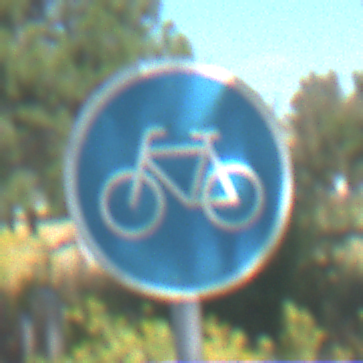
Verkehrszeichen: Radweg
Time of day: Midday
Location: Outdoor (Special)
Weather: PartlyCloudy
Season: NotSpecified
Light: Natural